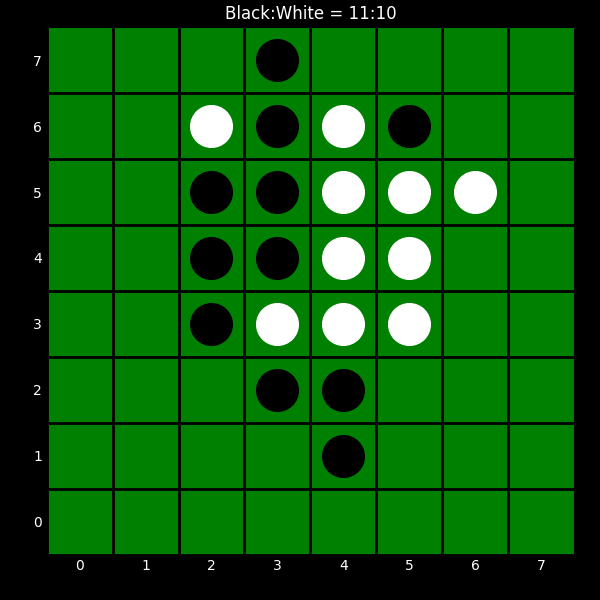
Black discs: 11
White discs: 10